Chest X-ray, PA view. Patient: 46 years old, sex M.
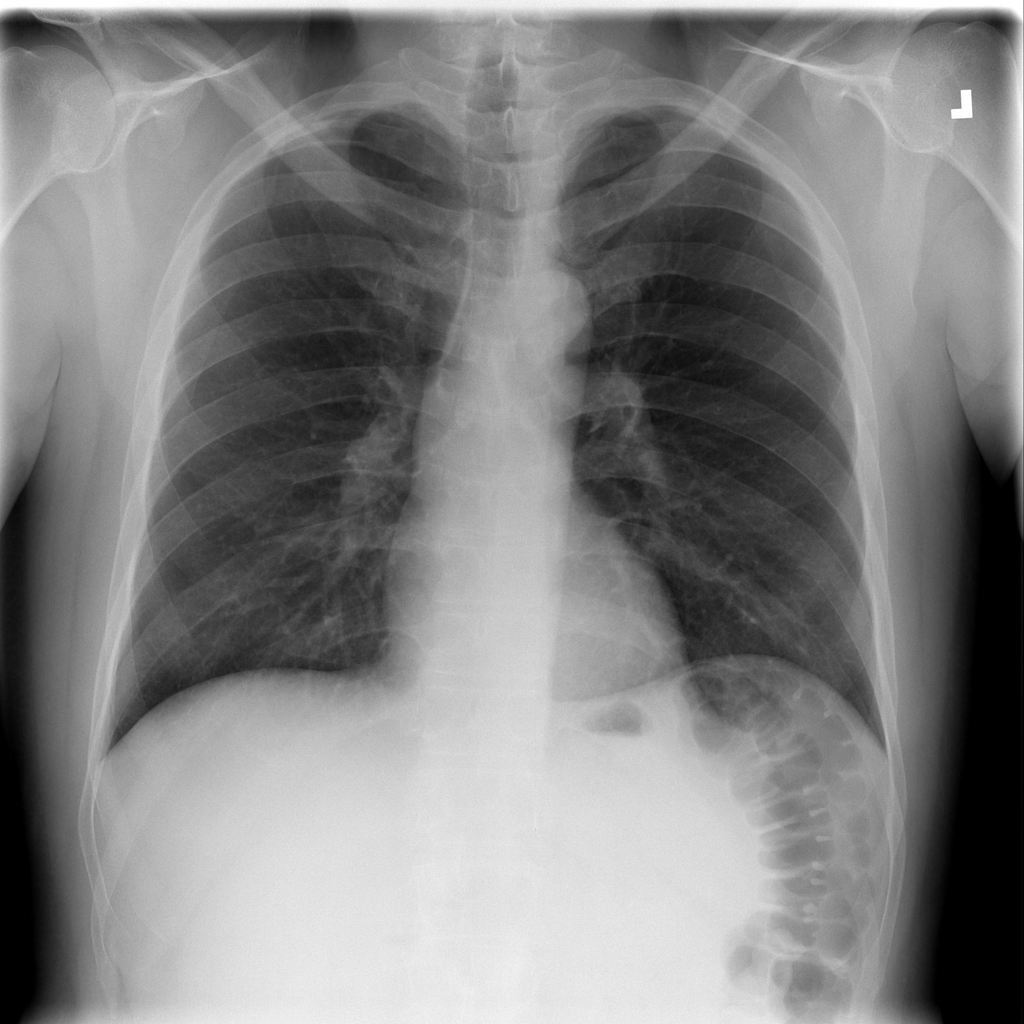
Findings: No Finding